Field crop: maize
Growth stage: 2
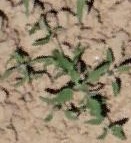
Species: atriplex